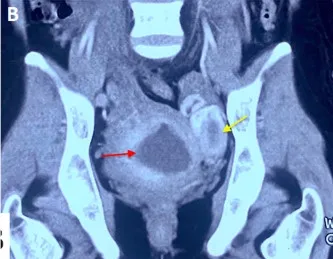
Coronal view.
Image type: radiology (ct)